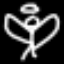
Label: angel